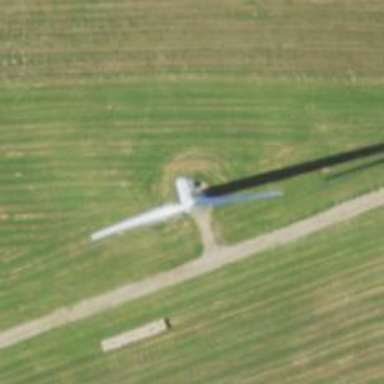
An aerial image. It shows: Wind turbine generator that utilizes wind as its source for generating electricity. It is of the horizontal axis type.